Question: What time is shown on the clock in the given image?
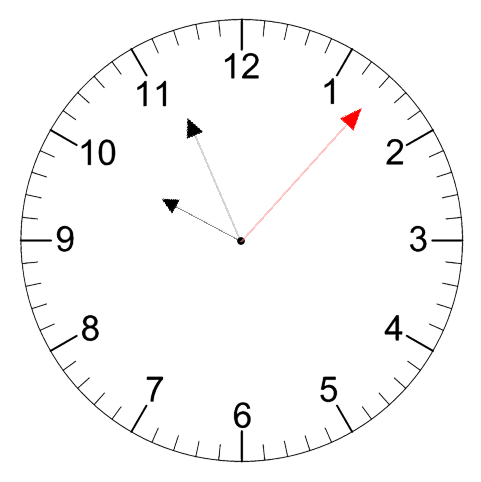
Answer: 09:56:07